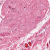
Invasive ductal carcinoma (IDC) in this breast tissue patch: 0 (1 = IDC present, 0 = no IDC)